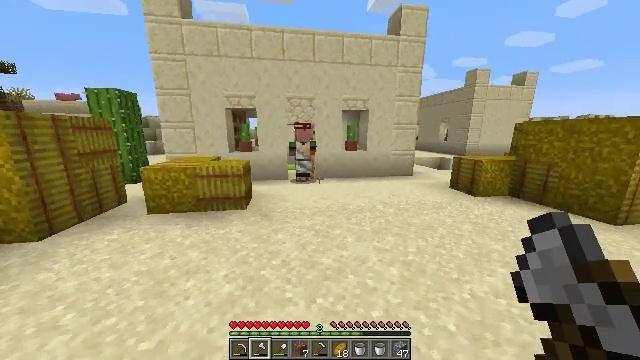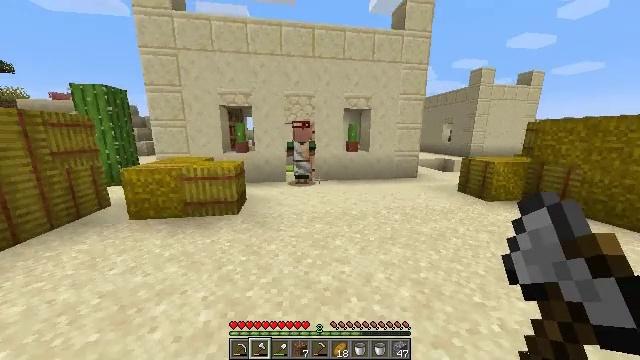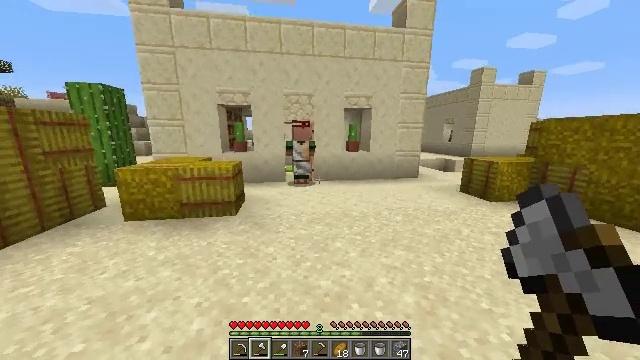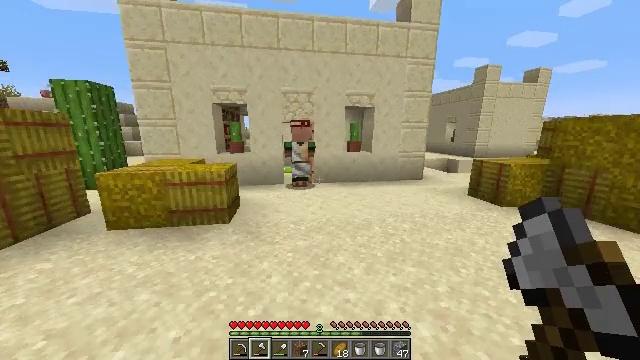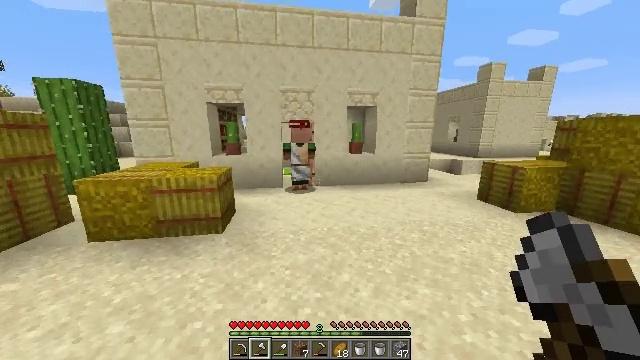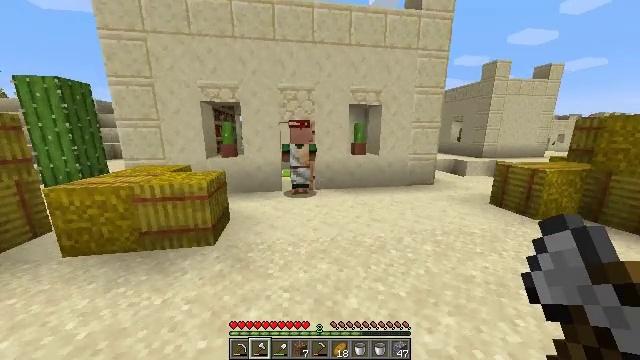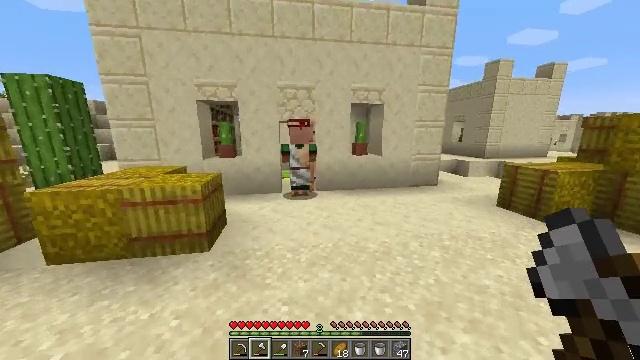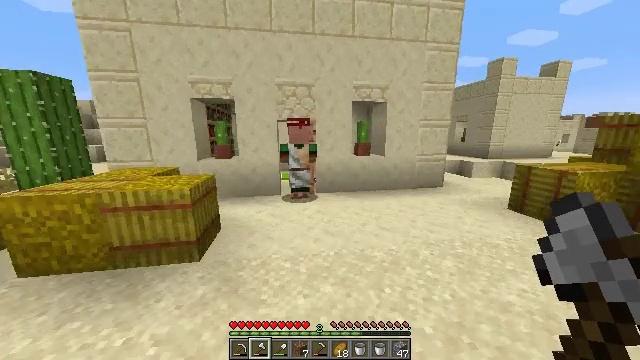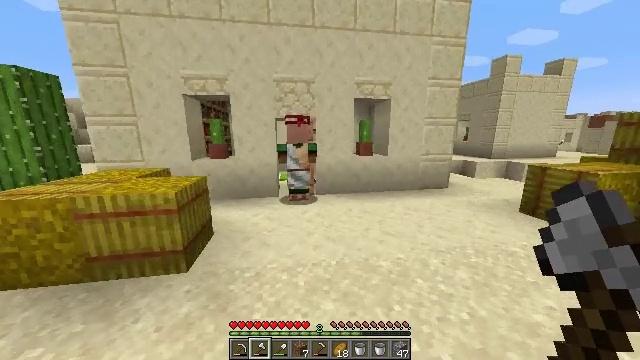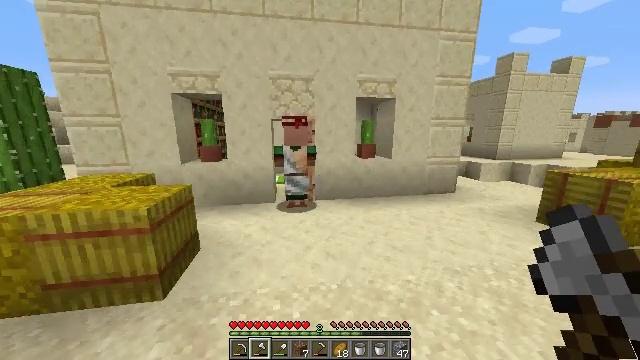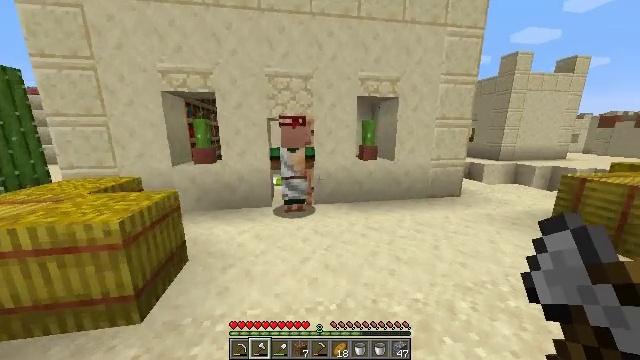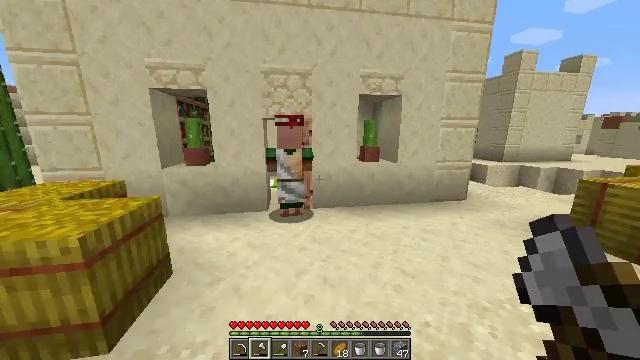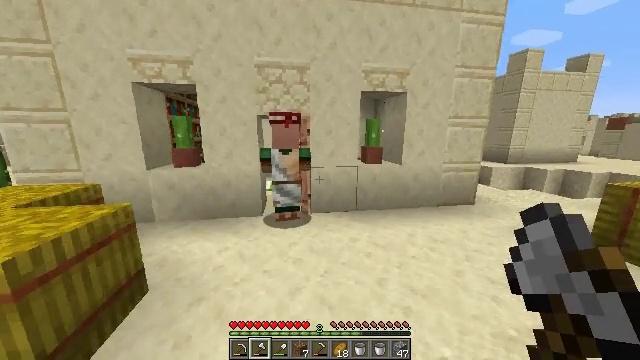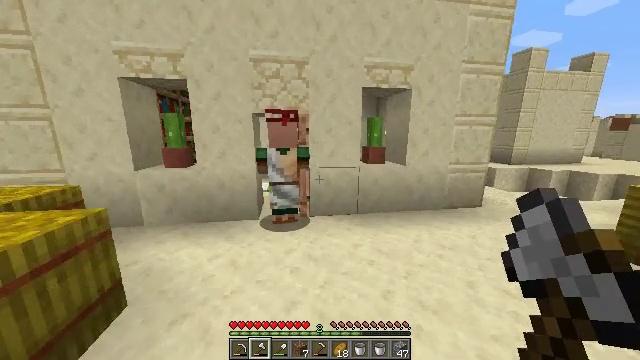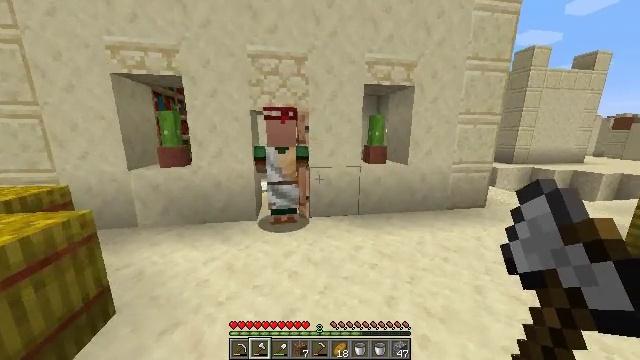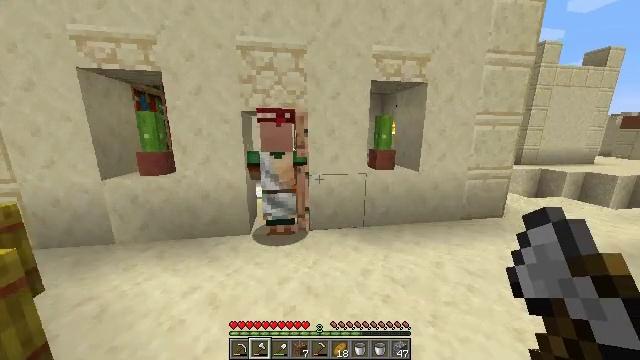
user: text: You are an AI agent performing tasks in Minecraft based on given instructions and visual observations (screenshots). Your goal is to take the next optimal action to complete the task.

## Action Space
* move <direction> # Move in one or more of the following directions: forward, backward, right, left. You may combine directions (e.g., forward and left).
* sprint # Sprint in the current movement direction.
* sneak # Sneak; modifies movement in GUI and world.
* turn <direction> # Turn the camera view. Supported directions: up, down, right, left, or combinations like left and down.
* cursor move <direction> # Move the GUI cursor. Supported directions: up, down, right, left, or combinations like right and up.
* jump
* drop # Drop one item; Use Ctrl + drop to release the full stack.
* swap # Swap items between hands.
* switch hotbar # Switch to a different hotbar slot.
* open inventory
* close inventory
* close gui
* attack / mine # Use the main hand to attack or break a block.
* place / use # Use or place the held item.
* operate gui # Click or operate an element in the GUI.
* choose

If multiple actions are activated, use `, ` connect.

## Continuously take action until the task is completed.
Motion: motion action
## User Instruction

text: Left click to collect the wall torch.
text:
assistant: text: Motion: move forward
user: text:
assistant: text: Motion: move forward
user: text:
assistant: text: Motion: move forward
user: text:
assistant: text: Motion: move forward, sprint
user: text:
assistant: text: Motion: move forward, sprint
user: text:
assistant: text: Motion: move forward, sprint
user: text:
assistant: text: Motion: move forward, sprint
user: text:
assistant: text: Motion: move forward, sprint
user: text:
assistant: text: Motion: move forward, sprint
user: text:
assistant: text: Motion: move forward, sprint
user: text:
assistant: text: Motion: move forward, sprint
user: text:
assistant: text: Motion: move forward, sprint
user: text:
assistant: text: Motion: move forward, sprint
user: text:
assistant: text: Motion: move forward, sprint
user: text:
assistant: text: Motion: move forward, sprint
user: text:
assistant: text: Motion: move forward, sprint
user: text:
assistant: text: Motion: move forward, sprint, turn left
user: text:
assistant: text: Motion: move forward, sprint, turn left
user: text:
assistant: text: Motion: move forward, sprint, turn left
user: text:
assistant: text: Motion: move forward, turn left
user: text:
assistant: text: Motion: move forward, turn left
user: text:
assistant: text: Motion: move forward, turn left
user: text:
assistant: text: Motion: move forward
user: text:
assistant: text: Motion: move forward
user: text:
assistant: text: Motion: move forward
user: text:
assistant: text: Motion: move forward
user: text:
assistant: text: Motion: move forward
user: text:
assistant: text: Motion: move forward
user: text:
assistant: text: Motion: move forward
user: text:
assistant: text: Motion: move forward